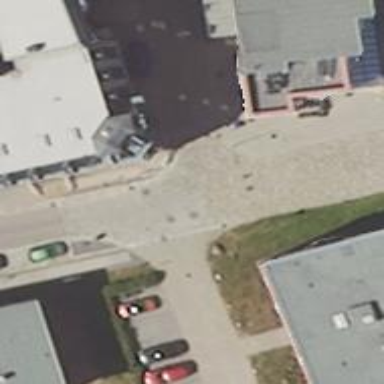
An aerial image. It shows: Living street.